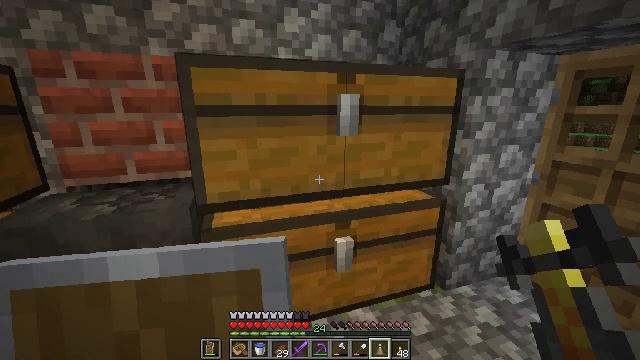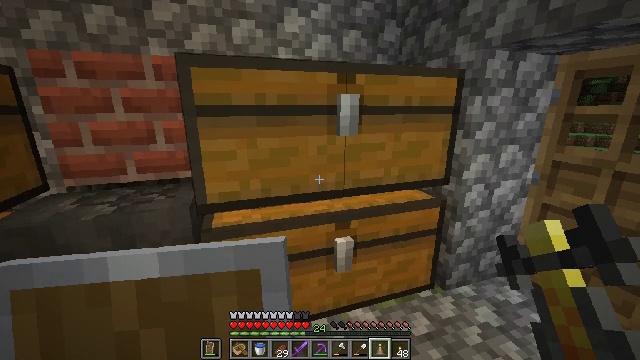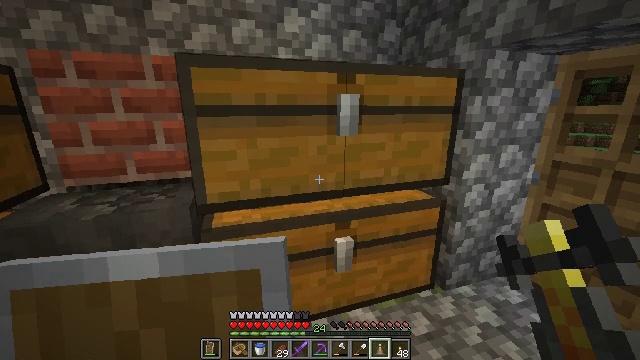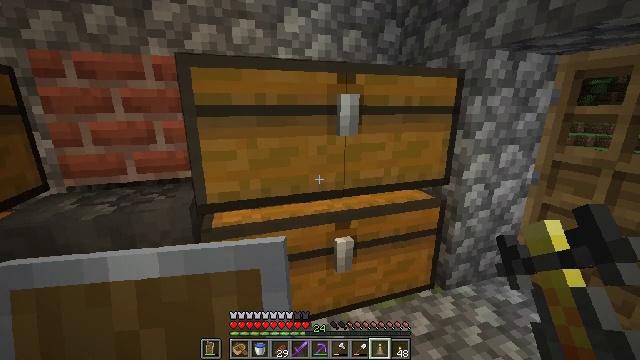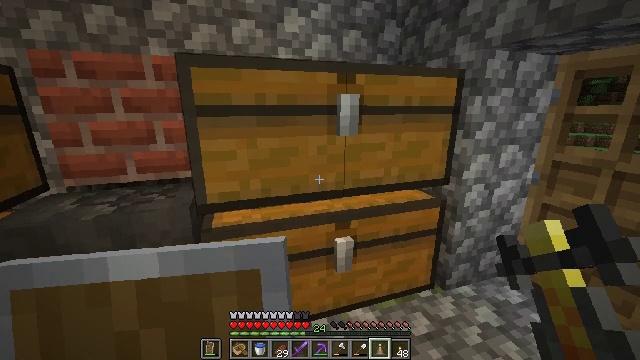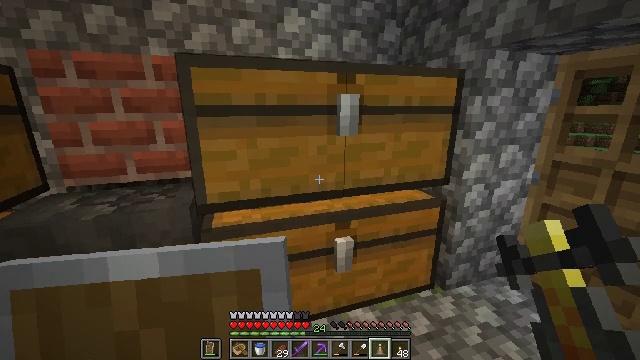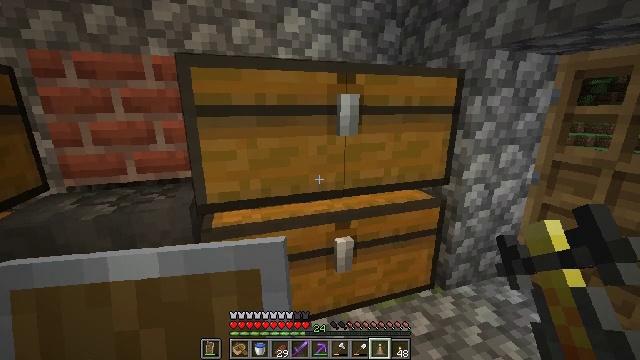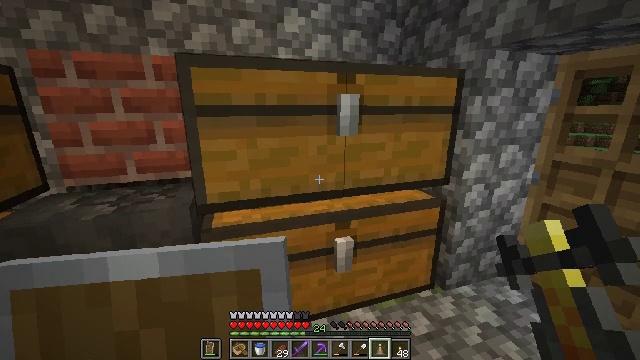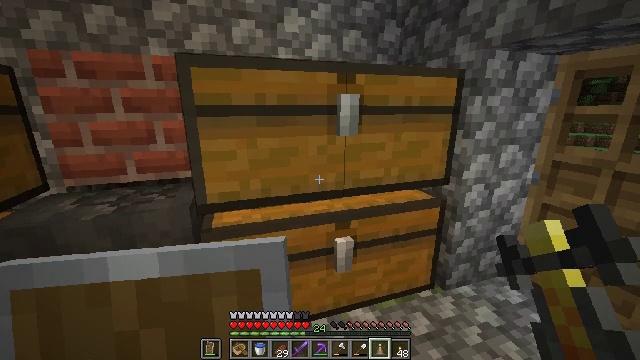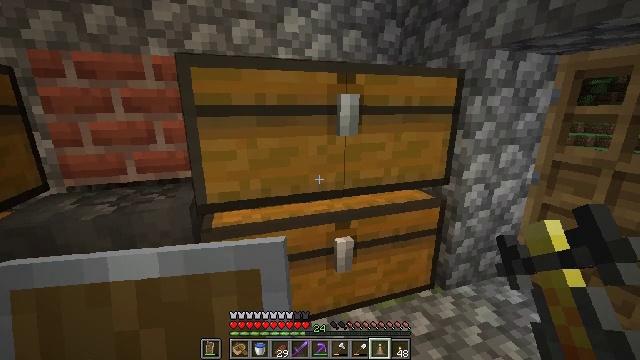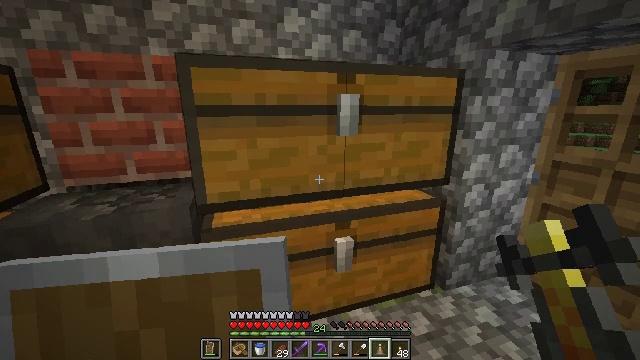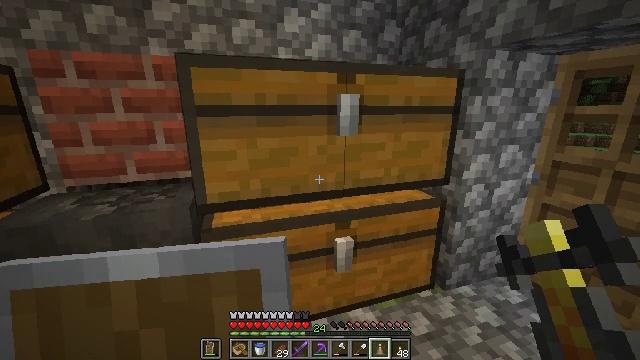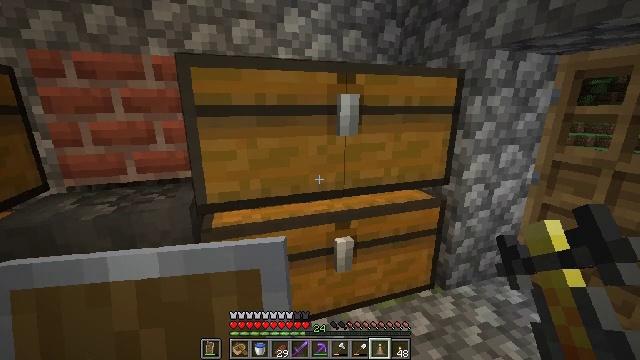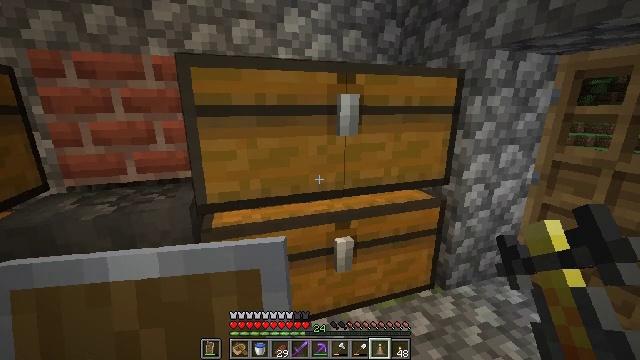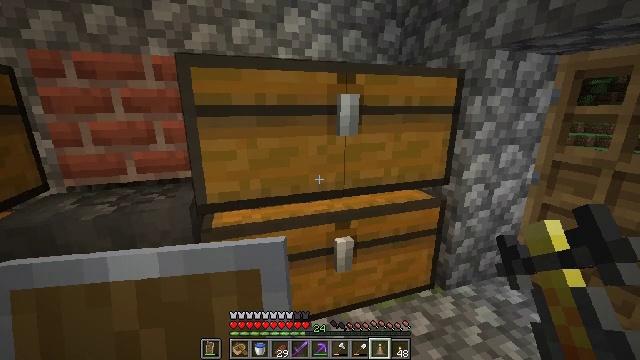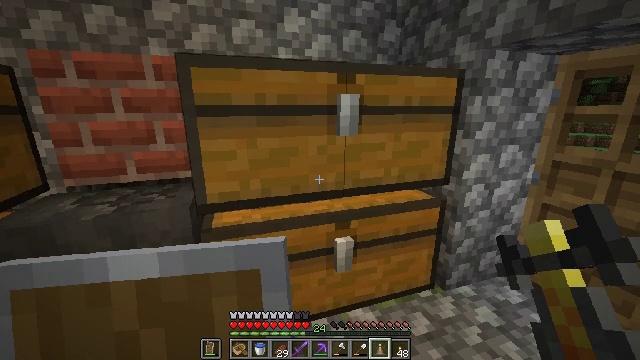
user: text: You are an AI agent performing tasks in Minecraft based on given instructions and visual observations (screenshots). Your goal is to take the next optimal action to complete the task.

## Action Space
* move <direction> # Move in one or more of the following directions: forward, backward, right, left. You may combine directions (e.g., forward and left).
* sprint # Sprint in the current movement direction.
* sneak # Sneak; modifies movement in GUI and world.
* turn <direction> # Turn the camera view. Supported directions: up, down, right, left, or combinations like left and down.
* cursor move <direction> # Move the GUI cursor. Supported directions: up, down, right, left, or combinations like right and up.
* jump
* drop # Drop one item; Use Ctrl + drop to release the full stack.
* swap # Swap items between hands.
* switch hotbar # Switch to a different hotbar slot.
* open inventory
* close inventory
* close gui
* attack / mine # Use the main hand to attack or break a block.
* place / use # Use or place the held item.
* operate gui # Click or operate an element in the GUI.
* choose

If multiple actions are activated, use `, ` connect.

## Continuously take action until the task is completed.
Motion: motion action
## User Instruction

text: Combine the necessary materials to craft a fletching table.
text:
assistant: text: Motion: no_op
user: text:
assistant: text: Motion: no_op
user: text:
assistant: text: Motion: no_op
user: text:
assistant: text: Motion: no_op
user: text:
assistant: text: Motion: no_op
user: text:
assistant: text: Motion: no_op
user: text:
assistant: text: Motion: no_op
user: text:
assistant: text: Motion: no_op
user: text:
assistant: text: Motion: no_op
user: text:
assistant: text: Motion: no_op
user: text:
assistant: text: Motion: no_op
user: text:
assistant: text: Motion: no_op
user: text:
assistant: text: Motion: no_op
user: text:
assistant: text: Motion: no_op
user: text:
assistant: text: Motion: no_op
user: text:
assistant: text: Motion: no_op
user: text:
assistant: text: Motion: no_op
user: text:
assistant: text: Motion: no_op
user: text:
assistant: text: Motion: no_op
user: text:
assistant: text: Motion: no_op
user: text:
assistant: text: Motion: no_op
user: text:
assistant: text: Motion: no_op
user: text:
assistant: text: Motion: no_op
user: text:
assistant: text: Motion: no_op
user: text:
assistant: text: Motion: no_op
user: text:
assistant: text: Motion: no_op
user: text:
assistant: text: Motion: no_op
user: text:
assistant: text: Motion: no_op
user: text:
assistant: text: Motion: no_op
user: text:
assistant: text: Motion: no_op